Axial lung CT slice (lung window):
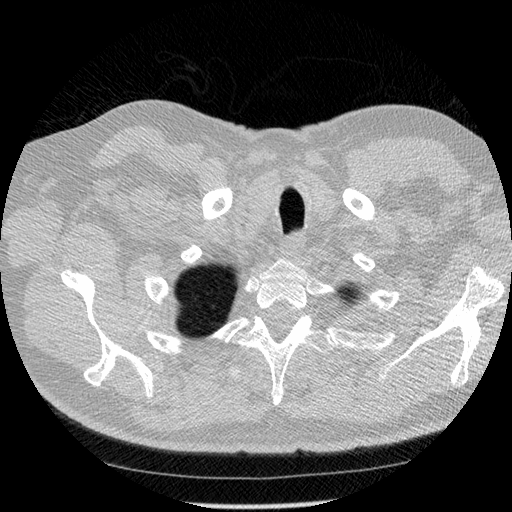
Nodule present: no